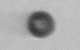
Label: bead